Interaction volume radius: 10 \u00c5
Interaction volume height: 25 \u00c5
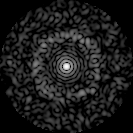
Disorder parameter: 0.8031